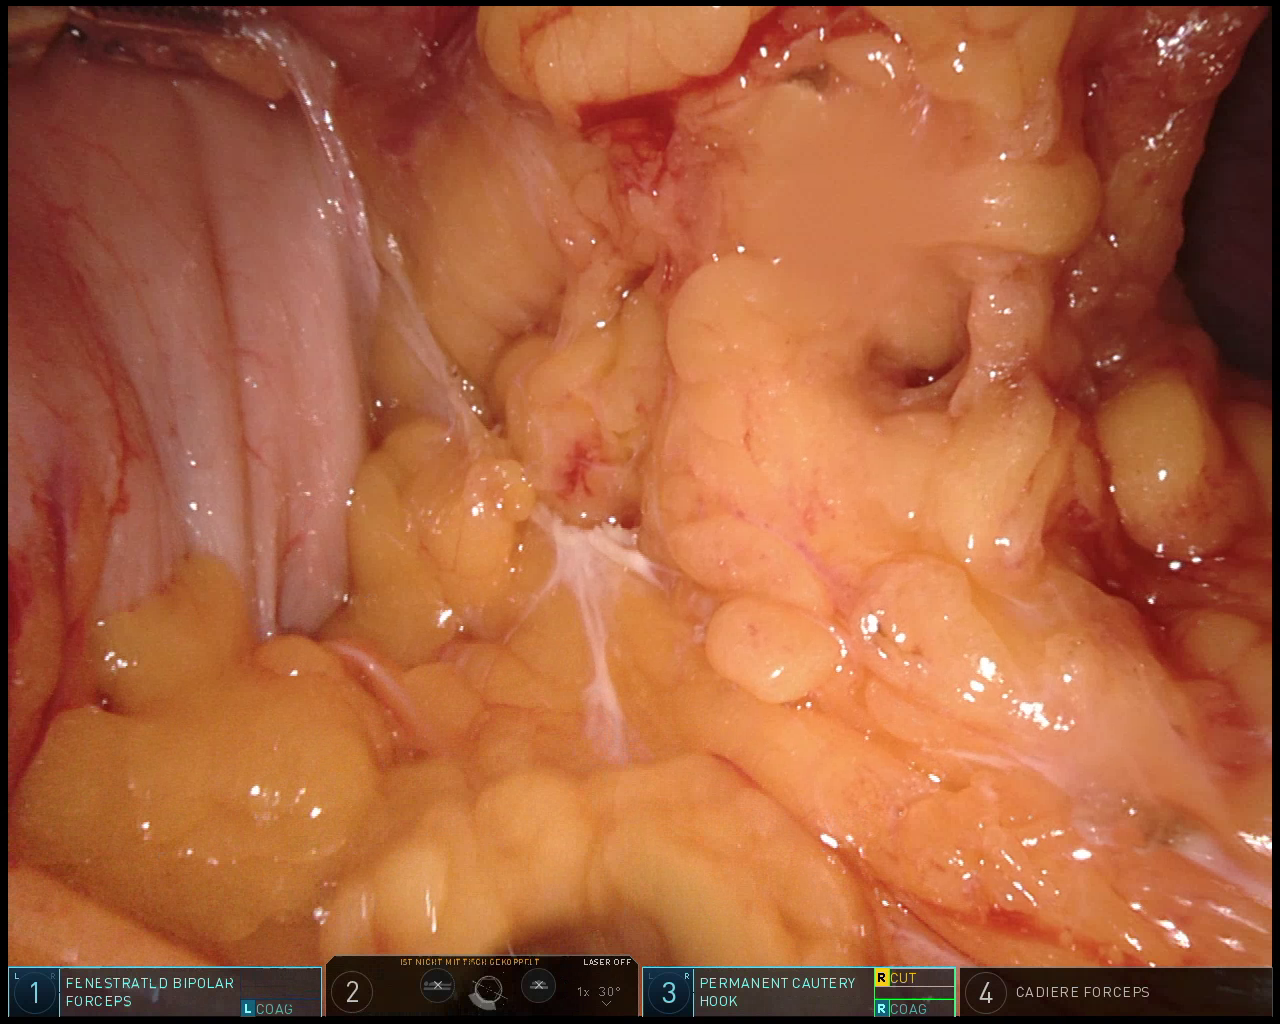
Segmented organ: stomach
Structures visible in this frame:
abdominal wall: yes
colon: no
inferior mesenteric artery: no
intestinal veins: no
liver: no
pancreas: no
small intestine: no
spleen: no
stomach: yes
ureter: no
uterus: no
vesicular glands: no